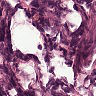
Metastatic tissue present: no